Question: I want to store 'ArrayList<ArrayList<Transports>> arrayListsTransportsForAllStops' between activities. Class Transport implements Parcelable. But when i try to make
'''
intent.putParcelableArrayListExtra("transports",arrayListsTransportsForAllStops);
'''
My environmrnt get error:

And how to get this data back from intent?
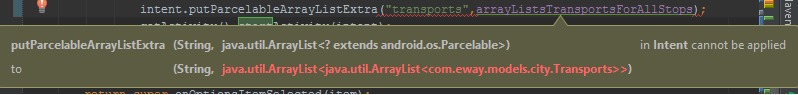
Answer: You can iterate through 'ArrayList<Transports>' objects in its enclosing and for each of this 'ArrayList<Transports>' objects you should use separately using different for each of them.